Interaction volume radius: 5 \u00c5
Interaction volume height: 15 \u00c5
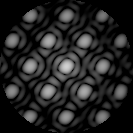
Disorder parameter: 0.08224